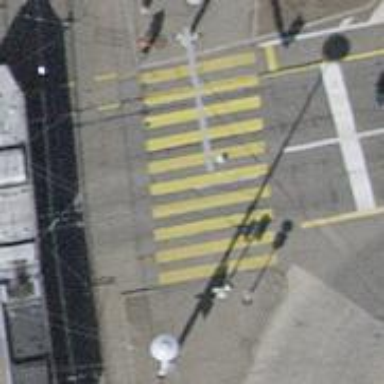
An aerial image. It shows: Tertiary road with asphalt surface and trolley wire infrastructure.